Interaction volume radius: 5 \u00c5
Interaction volume height: 25 \u00c5
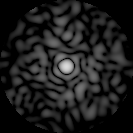
Disorder parameter: 0.8273